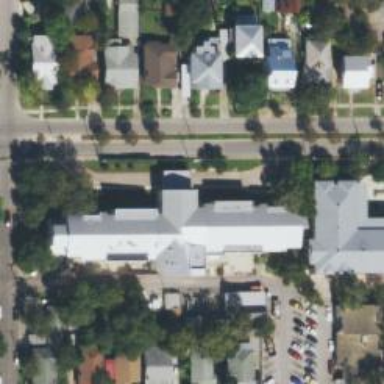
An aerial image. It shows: Nursing home.